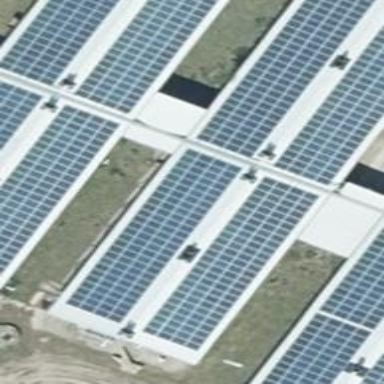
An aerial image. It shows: Solar photovoltaic panel generating electricity through small installation.